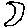
Label: moon